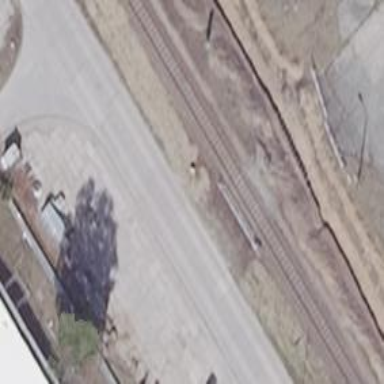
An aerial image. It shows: Level crossing along the railway.